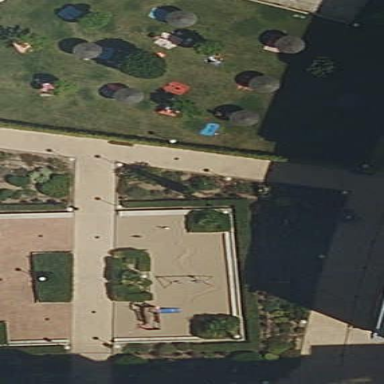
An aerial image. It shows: Playground area for leisure land.